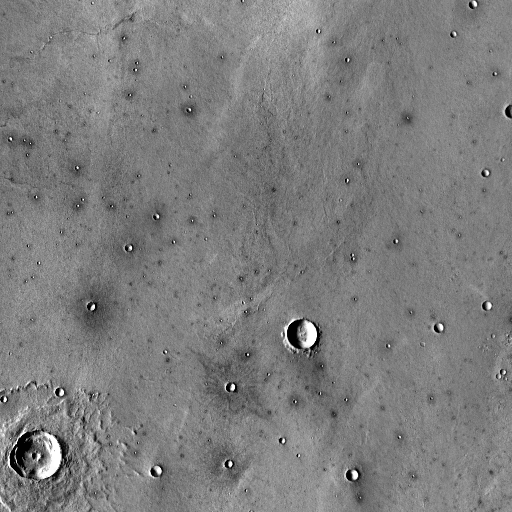
Crater classes present: Background, Other, Layered